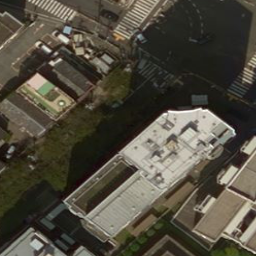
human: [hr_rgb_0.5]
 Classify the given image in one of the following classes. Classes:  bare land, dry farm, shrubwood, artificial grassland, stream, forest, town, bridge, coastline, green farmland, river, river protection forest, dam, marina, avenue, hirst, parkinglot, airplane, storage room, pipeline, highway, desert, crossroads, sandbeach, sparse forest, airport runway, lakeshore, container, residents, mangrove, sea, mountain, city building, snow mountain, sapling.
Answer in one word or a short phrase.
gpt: city building